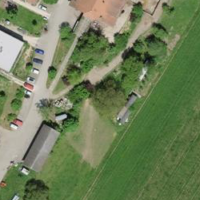
EUNIS habitat code: 54
Species observed at this site:
Dactylis glomerata